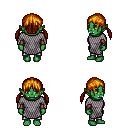
a pixel art fantasy rpg character, female body template, orc, green skin, chain mail, metal pants, dark blonde twin-tailed hairstyle, cloth bracers, four views (front, back, left, right), 2x2 character sprite sheet, small pixel art, hard edges, no anti-aliasing